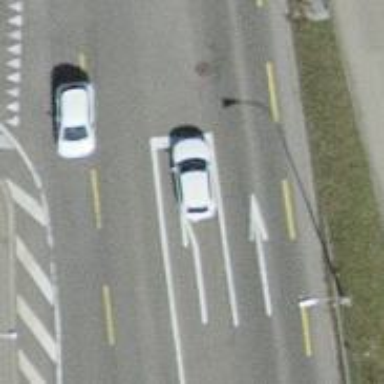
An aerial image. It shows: Secondary road with asphalt surface. The road has trolley wires.